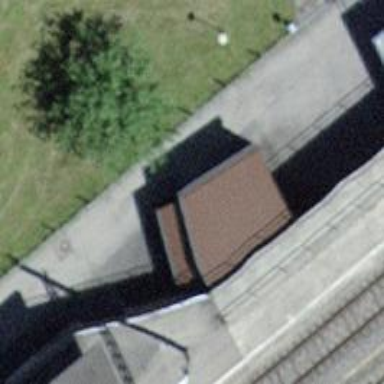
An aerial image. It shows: Garage building.